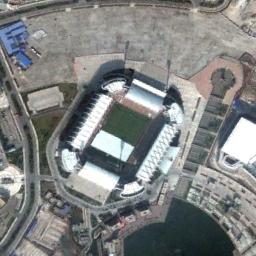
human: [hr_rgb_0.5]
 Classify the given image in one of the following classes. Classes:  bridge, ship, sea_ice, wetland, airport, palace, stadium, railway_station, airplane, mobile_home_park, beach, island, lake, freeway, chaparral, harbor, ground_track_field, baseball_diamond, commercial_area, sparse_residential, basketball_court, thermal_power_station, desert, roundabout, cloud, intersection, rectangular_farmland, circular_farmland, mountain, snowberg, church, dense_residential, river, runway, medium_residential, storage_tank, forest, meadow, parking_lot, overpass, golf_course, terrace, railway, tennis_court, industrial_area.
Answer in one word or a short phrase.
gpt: stadium